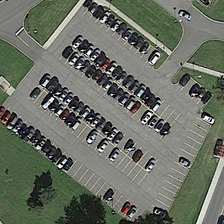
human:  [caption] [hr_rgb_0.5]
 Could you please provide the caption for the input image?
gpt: there is a large parking lot next to the broad road .

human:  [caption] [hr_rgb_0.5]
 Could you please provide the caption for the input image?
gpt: there is a large parking lot next to the broad road .

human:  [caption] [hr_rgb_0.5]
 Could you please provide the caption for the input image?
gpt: a large truck is traveling on the road .

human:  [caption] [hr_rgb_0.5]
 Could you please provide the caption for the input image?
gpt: a large truck is traveling on the road .

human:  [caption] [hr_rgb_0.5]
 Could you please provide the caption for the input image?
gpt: there is a large parking lot next to the broad road .